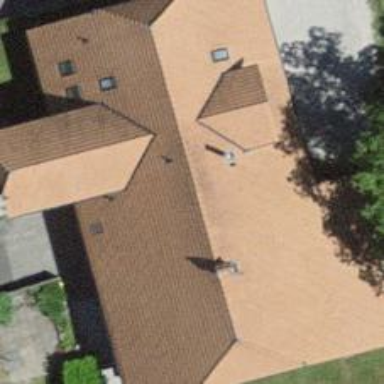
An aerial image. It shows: Residential building with half-hipped roof shape.